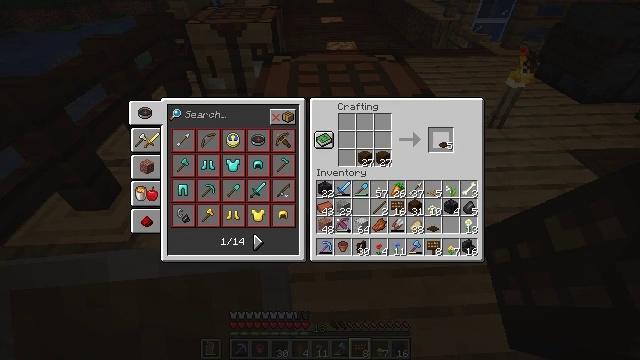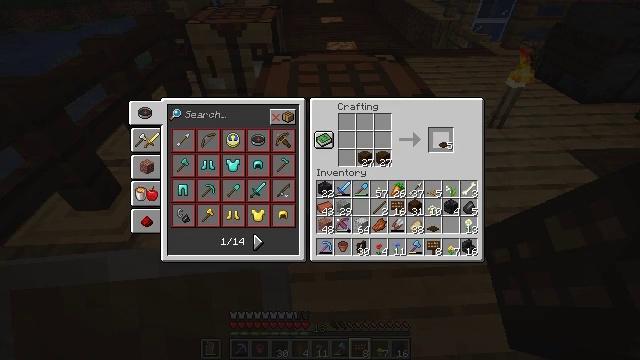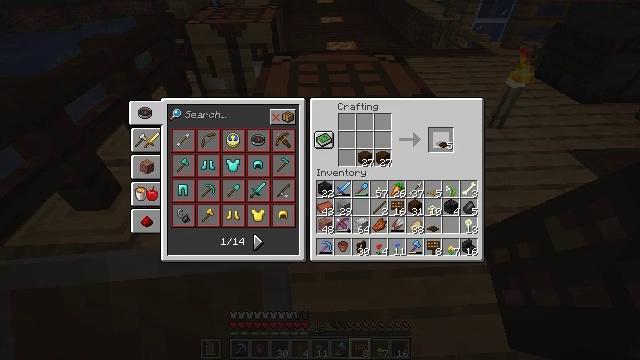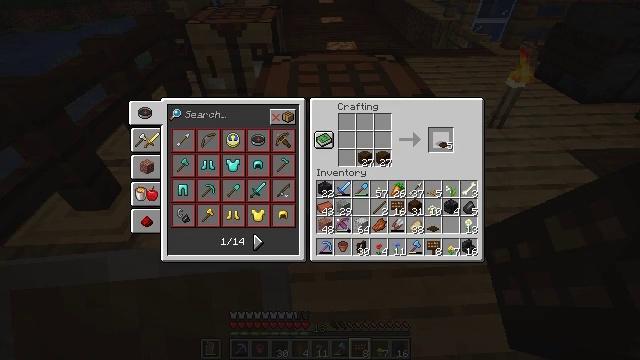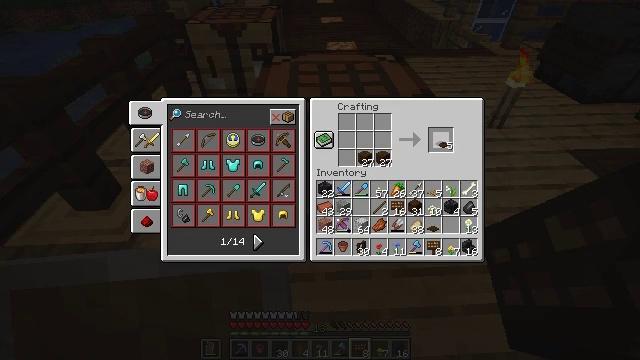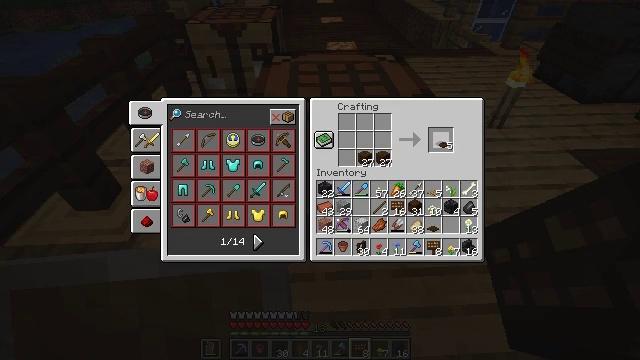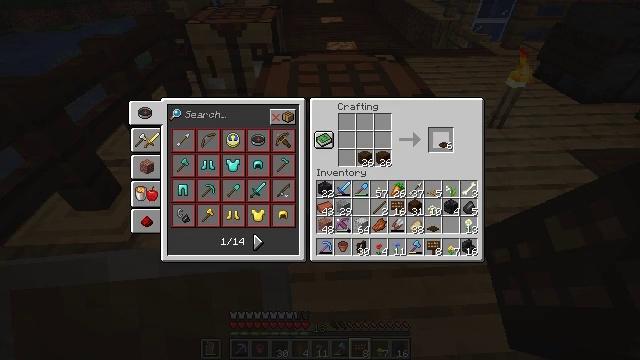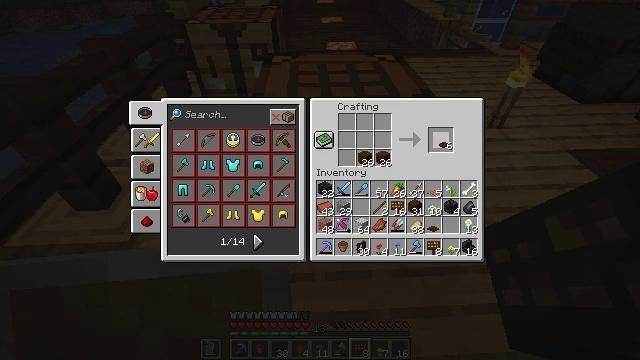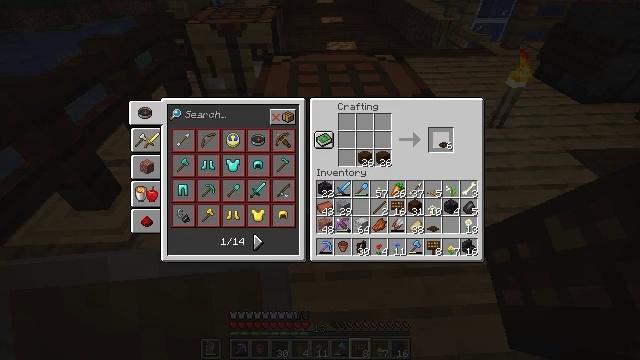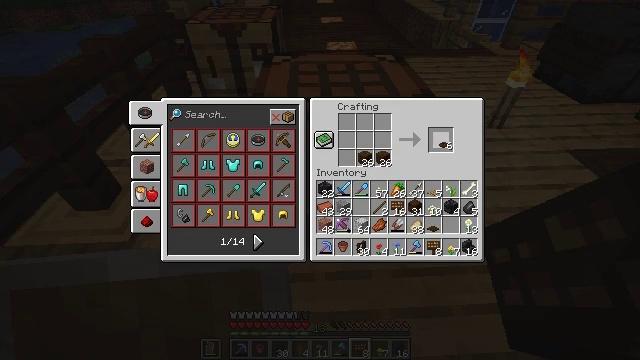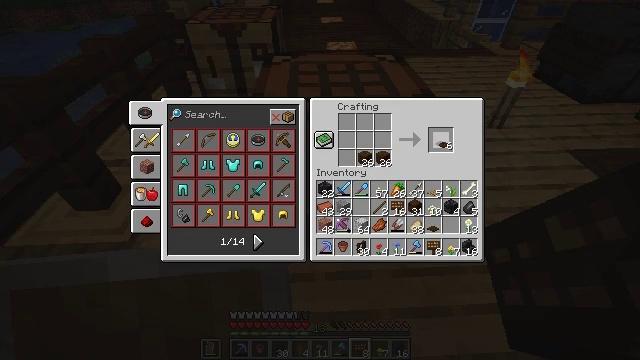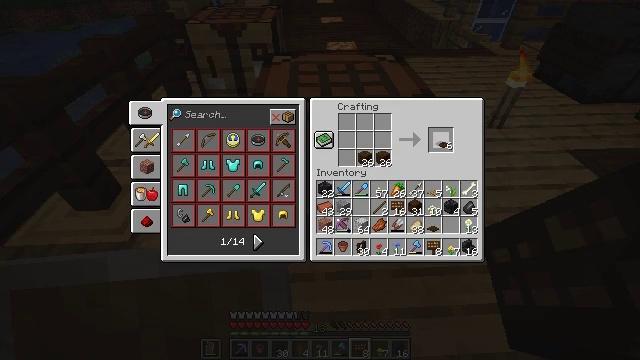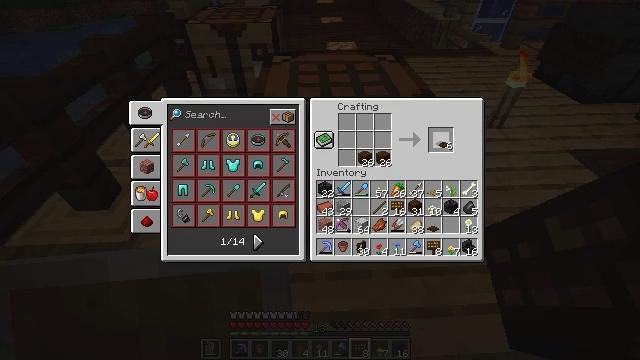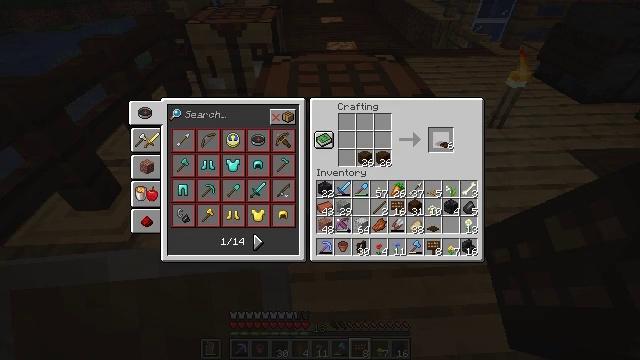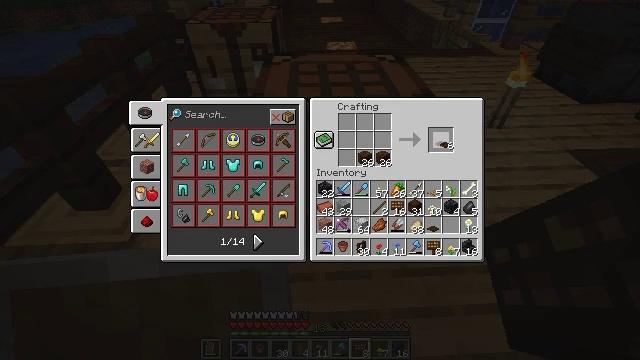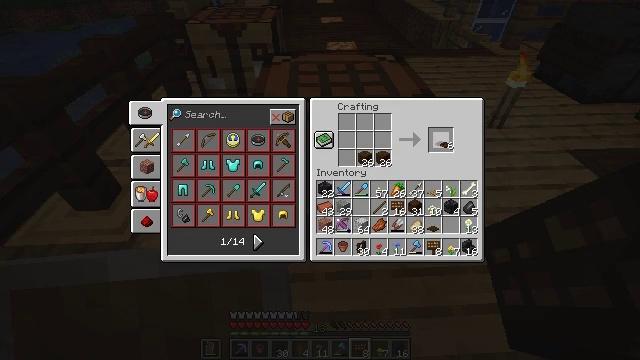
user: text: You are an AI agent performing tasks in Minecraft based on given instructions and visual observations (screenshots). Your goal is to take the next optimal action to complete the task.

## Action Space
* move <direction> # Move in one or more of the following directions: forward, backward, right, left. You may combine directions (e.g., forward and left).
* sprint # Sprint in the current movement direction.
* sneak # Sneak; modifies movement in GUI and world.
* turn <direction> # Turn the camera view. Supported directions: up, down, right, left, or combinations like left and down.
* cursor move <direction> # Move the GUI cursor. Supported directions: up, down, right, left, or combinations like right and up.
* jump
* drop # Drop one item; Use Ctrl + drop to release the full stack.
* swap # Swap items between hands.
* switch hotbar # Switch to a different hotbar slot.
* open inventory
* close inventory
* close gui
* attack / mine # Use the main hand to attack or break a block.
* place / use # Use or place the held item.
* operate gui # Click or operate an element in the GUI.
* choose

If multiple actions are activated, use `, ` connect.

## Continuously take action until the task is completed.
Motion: motion action
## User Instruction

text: Take dark oak planks to craft a dark oak pressure plate.
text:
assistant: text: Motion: choose
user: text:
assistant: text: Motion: no_op
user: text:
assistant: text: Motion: choose
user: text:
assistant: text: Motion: operate gui
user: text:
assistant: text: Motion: operate gui
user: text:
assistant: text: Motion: choose
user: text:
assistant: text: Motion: choose
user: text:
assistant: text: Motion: choose
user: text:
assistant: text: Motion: operate gui
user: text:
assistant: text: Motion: operate gui
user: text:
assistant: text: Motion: operate gui
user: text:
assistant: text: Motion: choose
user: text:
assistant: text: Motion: operate gui
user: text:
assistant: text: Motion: choose
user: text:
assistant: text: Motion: choose
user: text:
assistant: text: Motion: operate gui
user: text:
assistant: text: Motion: operate gui
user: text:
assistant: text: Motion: choose
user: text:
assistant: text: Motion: operate gui
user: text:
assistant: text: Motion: no_op
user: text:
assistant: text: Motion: operate gui
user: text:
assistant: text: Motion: operate gui
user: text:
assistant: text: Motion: operate gui
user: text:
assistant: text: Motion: choose
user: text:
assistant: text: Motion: no_op
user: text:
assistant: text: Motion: choose
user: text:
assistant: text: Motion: choose
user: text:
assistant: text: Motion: choose
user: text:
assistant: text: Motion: choose
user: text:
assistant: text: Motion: operate gui